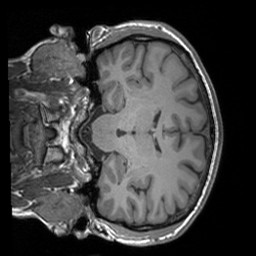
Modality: T1w
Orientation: coronal
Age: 36
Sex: male
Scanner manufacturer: siemens
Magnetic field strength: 3 T
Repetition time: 1.9 s
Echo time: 0.00252 s